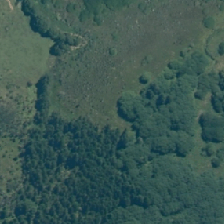
Land cover: indigenous_forest